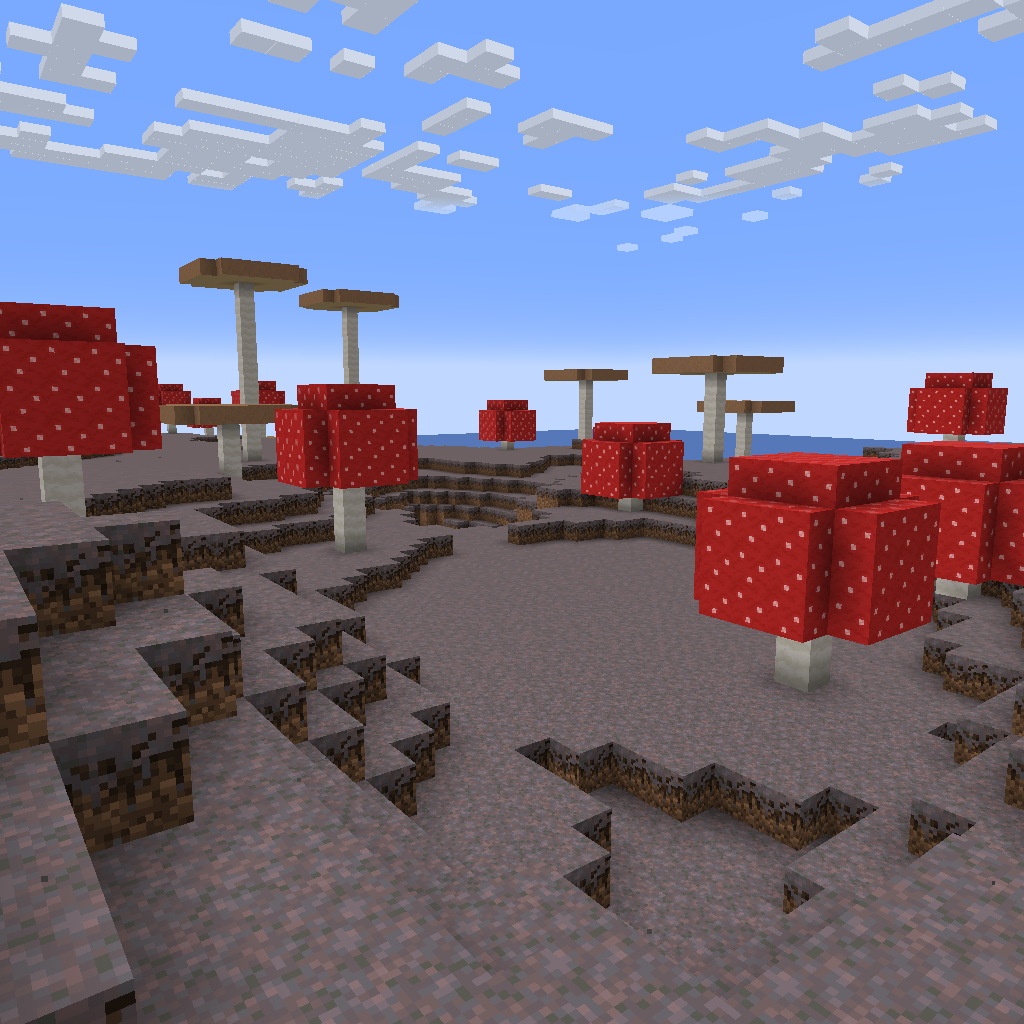
lots of red and brown mushroom trees